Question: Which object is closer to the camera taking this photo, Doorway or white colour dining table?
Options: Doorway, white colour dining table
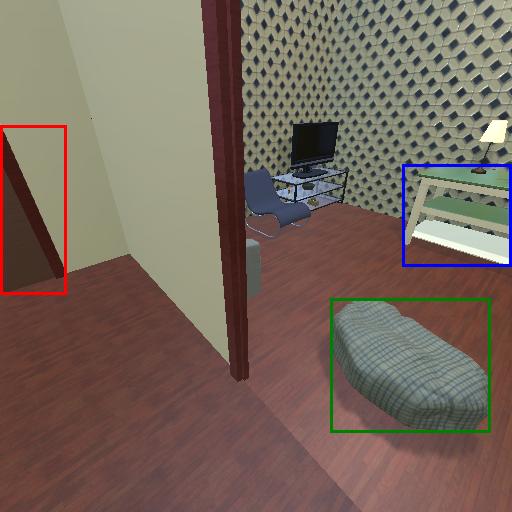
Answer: Doorway